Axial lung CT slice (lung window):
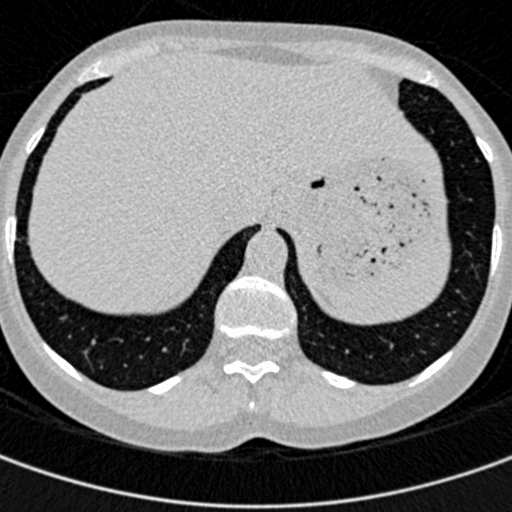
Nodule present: no